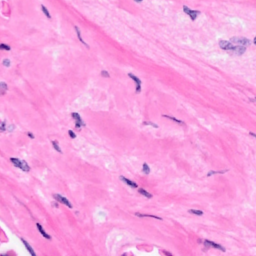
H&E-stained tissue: Breast